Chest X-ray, AP view. Patient: 65 years old, sex M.
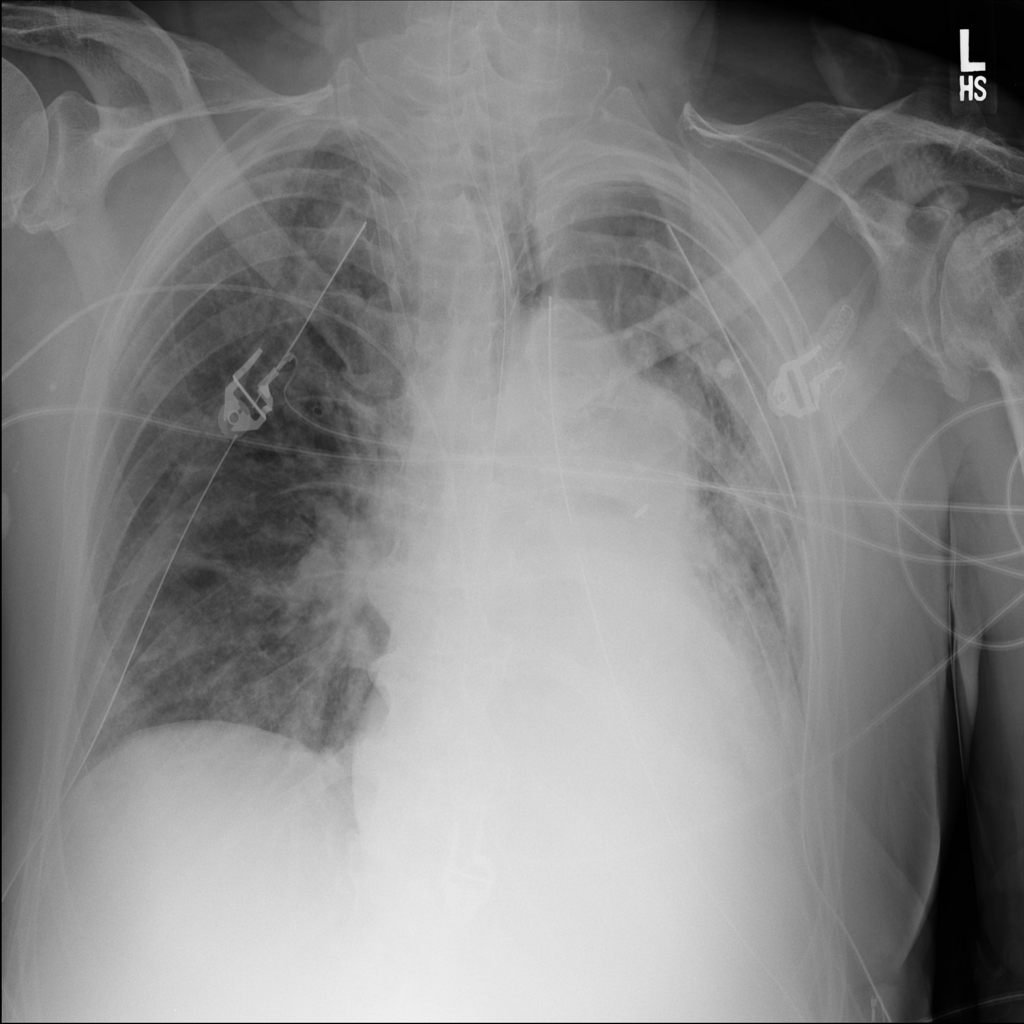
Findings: Infiltration